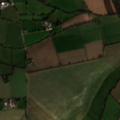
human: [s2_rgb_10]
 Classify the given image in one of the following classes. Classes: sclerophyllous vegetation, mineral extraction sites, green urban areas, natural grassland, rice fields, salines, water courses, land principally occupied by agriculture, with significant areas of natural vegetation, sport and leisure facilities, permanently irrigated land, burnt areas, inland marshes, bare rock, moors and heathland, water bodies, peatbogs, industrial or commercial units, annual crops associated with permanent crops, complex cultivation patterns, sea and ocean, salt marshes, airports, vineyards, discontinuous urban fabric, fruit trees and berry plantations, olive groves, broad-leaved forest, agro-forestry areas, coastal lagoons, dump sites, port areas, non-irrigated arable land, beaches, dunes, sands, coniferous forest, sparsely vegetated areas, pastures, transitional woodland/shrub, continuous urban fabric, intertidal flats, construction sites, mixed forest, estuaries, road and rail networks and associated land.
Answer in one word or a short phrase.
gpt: non-irrigated arable land, pastures